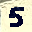
Label: 5